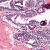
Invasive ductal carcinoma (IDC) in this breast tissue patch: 0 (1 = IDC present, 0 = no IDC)